高一 · 代数
已知函数 $f(x)=a^{x}, g(x)=\left(\frac{1}{a}\right)^{x}(a>0$ 且 $a \neq 1), f(-1)=\frac{1}{2}$.

(1) 求函数 $f(x)$ 和 $g(x)$ 的解析式;

(2) 在同一坐标系中画出函数 $f(x)$ 和 $g(x)$ 的图象;

（3）如果 $f(x)<g(x)$, 请直接写出 $x$ 的取值范围.
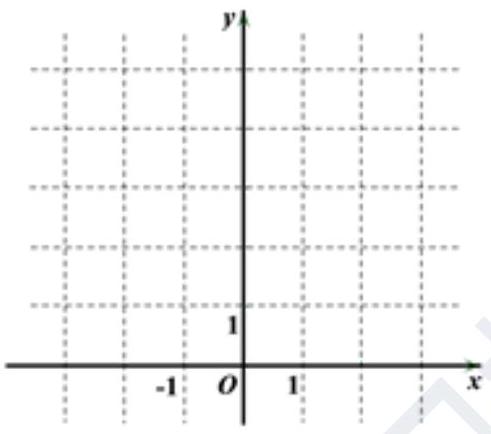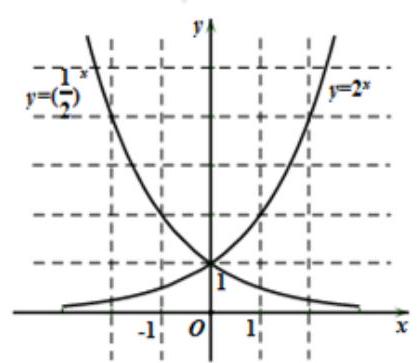
答案: (1) 解: $\because f(-1)=\frac{1}{2}$.

$\therefore a^{-1}=\frac{1}{a}=\frac{1}{2}, \therefore \mathrm{a}=2$,

所以 $\mathrm{f}(\mathrm{x})=2^{\mathrm{x}}, \mathrm{g}(\mathrm{x})=\left(\frac{1}{2}\right)^{\mathrm{x}}$

(2) 解: 两个函数在同一坐标系的图象如图:

（3）解：由图象知当 $\mathrm{x}=0$ 时, $\mathrm{f}(\mathrm{x})=\mathrm{g}(\mathrm{x})$,
若 $\mathrm{f} （ \mathrm{x})<\mathrm{g}(\mathrm{x})$, 则 $\mathrm{x}<0$,

即不等式的解集为 $(-\infty, 0)$
解析: (1) 利用条件建立方程求出 $\mathrm{a}$ 的值即可求出函数的解析式 (2) 结合指数函数的图象和性质进行作图即可 (3) 结合图象, 利用数形结合进行求解